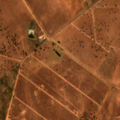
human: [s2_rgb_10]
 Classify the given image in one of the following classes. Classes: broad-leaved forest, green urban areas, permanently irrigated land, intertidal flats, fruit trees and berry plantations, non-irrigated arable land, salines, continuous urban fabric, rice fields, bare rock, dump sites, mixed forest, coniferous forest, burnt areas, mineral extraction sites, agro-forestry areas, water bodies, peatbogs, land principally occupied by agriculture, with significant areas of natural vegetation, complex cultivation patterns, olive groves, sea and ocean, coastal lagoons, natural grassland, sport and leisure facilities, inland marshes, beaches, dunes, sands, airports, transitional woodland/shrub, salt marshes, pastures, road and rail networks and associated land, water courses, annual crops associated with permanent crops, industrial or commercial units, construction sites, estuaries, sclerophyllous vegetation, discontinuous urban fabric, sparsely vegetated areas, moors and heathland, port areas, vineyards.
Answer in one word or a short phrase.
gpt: non-irrigated arable land, permanently irrigated land, pastures, complex cultivation patterns, agro-forestry areas, coniferous forest, transitional woodland/shrub